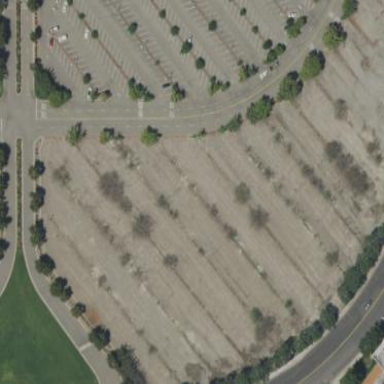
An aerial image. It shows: Parking area with asphalt surface.